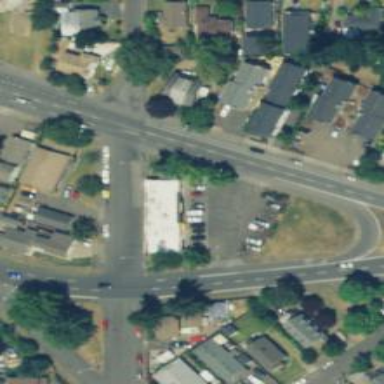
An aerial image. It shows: Convenience shop.